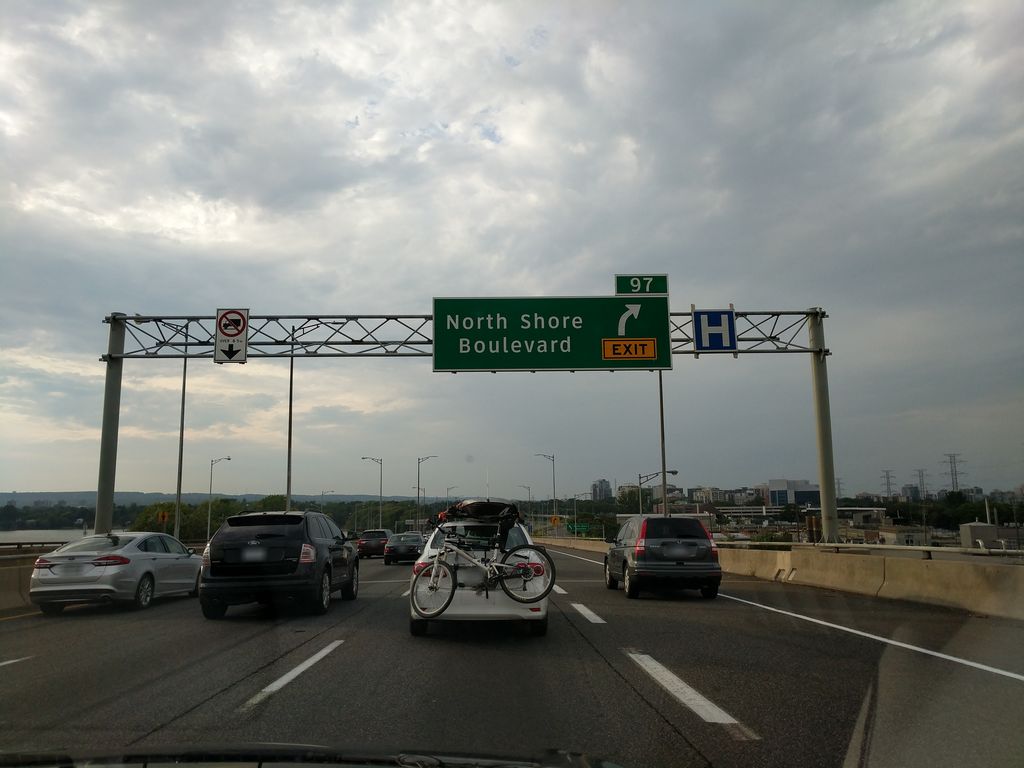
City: hamilton